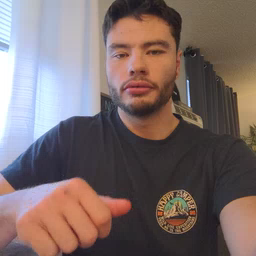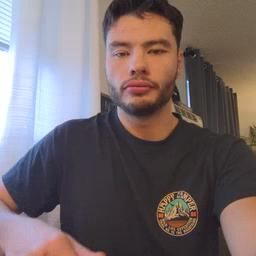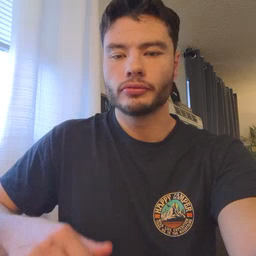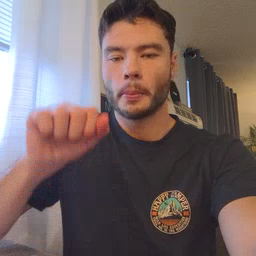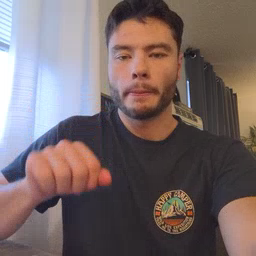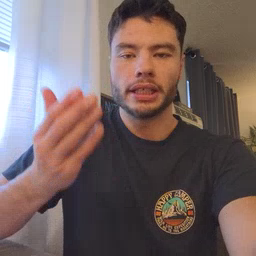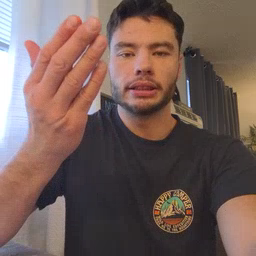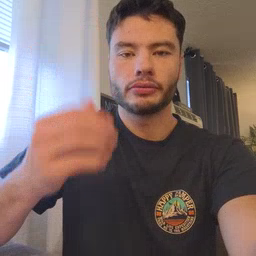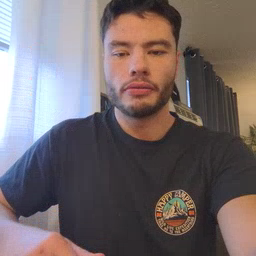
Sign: mitten